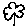
Label: flower